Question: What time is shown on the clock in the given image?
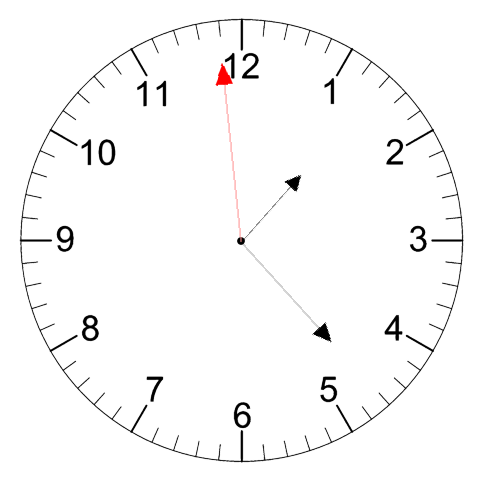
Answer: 01:22:59